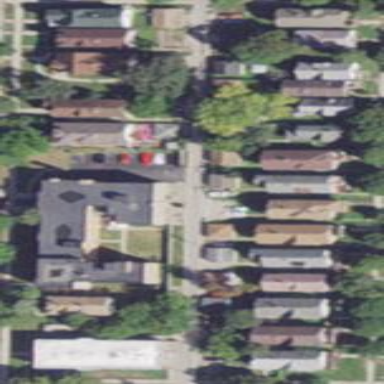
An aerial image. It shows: Sidewalk.